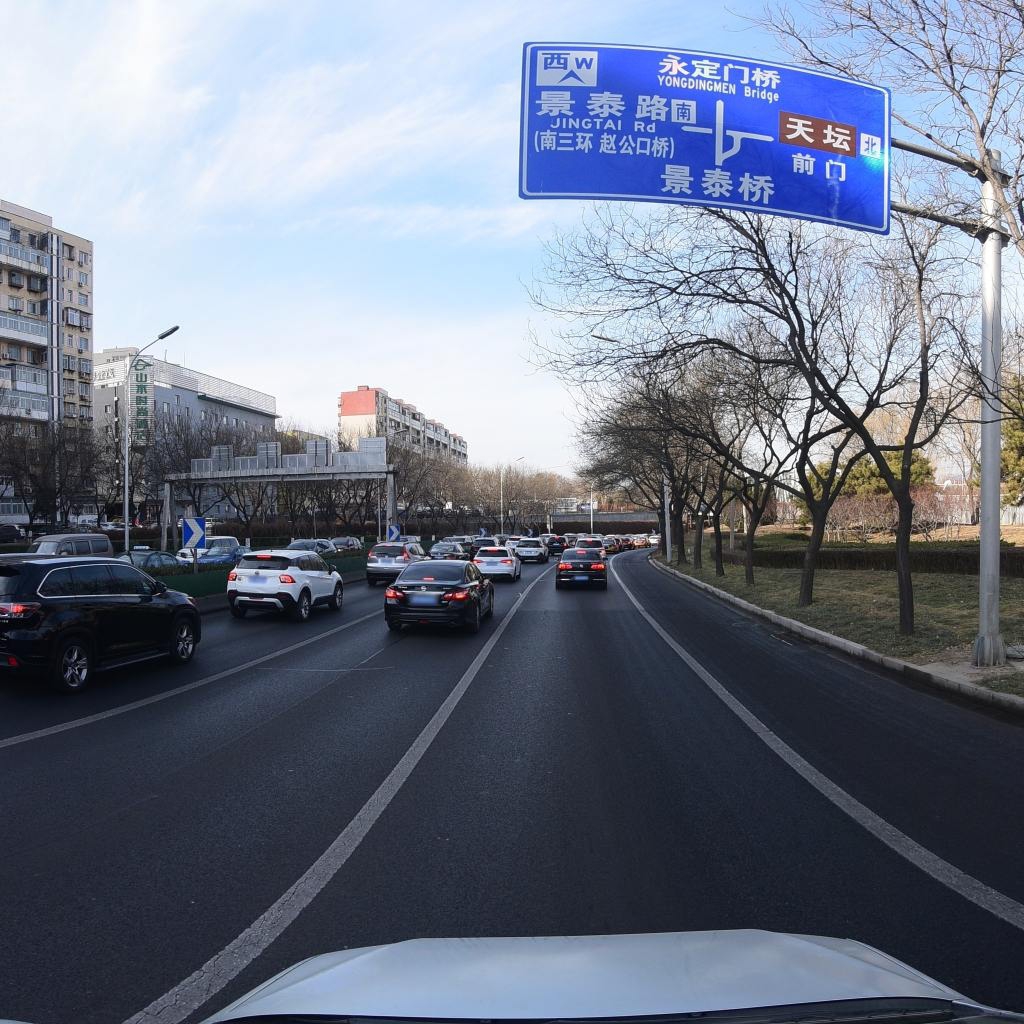
Region: Fengtai
Road damage annotations: transverse patch, longitudinal patch